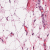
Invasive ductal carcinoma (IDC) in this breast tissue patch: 0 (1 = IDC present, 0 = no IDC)